Field crop: maize
Growth stage: 2
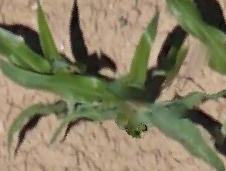
Species: maize